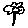
Label: flower